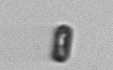
Label: Thalassiosira